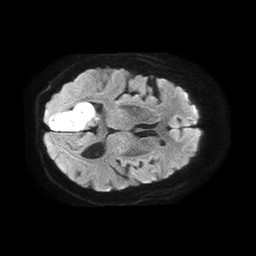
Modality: TRACE
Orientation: axial
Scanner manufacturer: philips
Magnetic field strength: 1.5 T
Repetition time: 4.6 s
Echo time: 0.08517 s